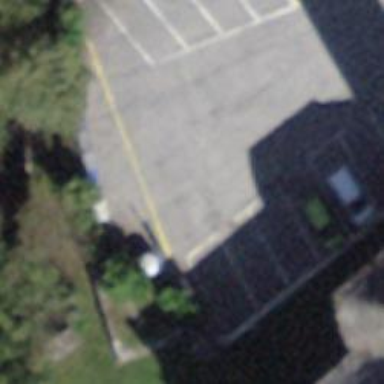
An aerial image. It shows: Parking aisle designated as service road.